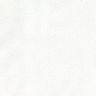
Metastatic tissue present: no